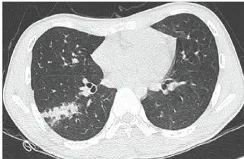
Chest computed tomography (CT) images of an adolescent patient with macrolide-unresponsive Mycoplasma pneumoniae pneumonia. (G-I) Chest CT on hospital Day 15, showing significant resolution of the bilateral lung lesions.
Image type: radiology (ct)